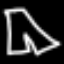
Label: pants